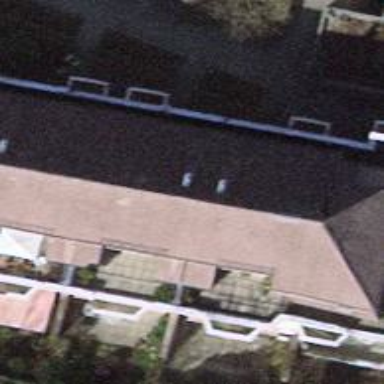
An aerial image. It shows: The roof of the building has gabled row shape.